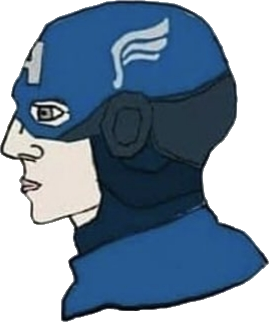
Label: 4_Yes_Chad